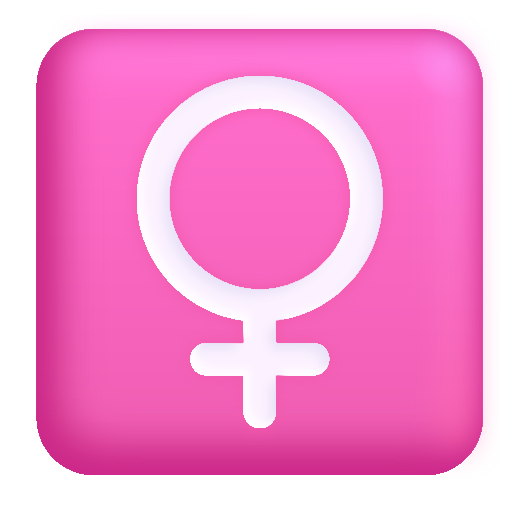
female sign color